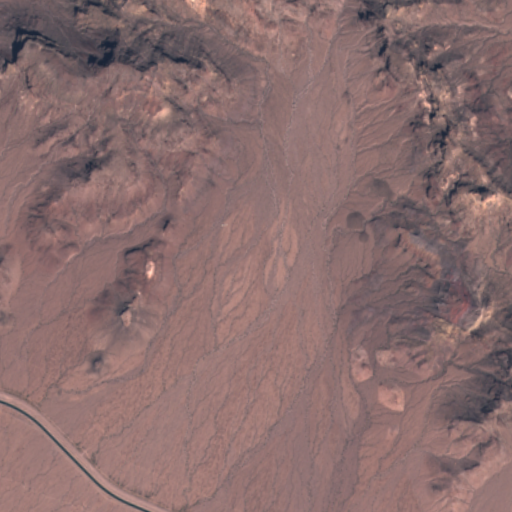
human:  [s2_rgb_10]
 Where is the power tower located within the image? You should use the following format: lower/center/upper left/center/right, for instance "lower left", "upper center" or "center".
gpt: The power tower is located in the lower left of the image.
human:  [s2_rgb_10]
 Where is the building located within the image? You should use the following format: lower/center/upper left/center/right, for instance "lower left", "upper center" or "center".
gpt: The building is located in the center of the image.
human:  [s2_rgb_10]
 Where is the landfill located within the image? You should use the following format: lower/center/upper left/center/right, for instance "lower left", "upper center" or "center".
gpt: There is no landfill in the image.